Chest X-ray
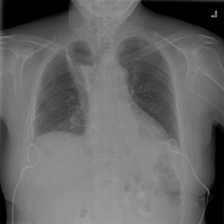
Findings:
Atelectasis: negative
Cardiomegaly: negative
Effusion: positive
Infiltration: negative
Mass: negative
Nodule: negative
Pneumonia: negative
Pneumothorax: negative
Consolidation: negative
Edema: negative
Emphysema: negative
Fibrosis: negative
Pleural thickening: negative
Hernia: negative